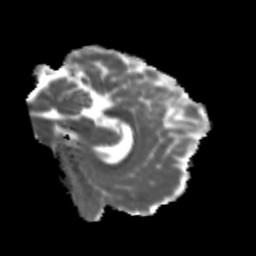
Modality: MD
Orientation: sagittal
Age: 20
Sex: female
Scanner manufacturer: siemens
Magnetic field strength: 3 T
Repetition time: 3.5 s
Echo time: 0.113 s